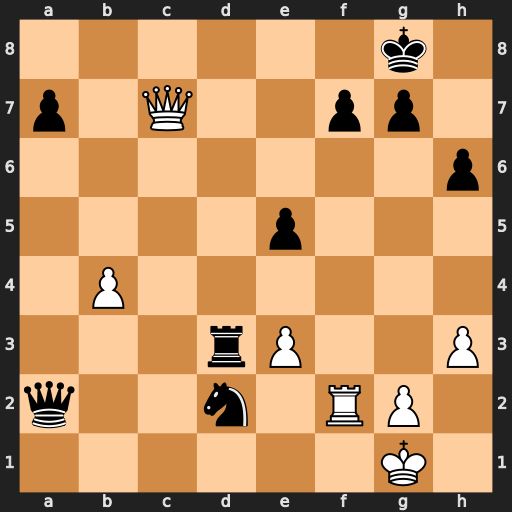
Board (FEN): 6k1/p1Q2pp1/7p/4p3/1P6/3rP2P/q2n1RP1/6K1
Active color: w
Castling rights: -
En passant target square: -
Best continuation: Qc8+ Kh7 Qf5+